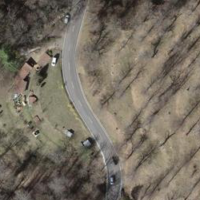
EUNIS habitat code: 41
Species observed at this site:
Lathyrus linifolius